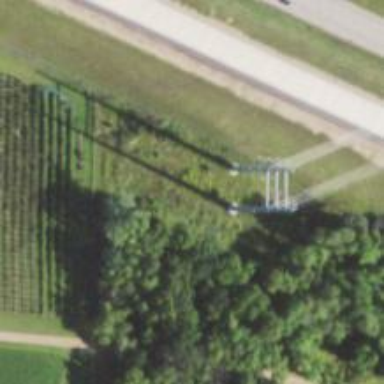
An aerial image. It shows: Power tower.